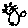
Label: cat